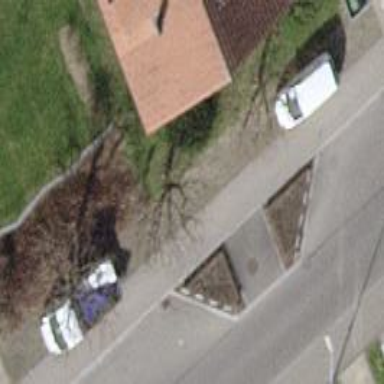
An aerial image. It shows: Parking available on the street side.